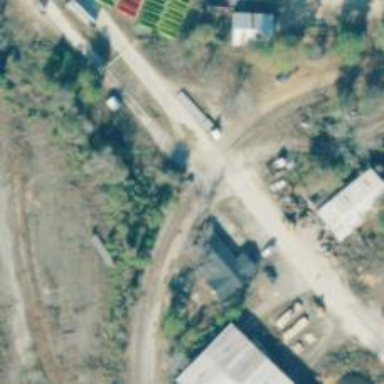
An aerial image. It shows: Railway siding with rails.